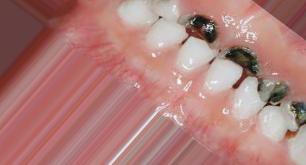
Condition: Caries